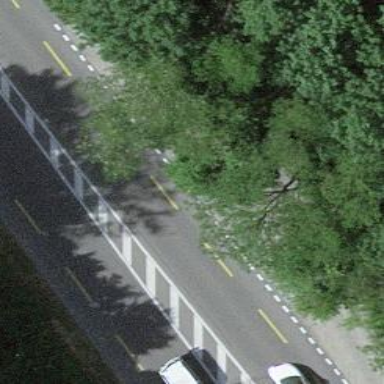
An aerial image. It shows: Bus stop along the road.